Question: I am not able to put Debug Point. Attached is Image, have a look at it.
I dont know what is the Mistake.

1) Restart of Eclipse
2) It comes in all the Projects
3) Cleaning the Projects
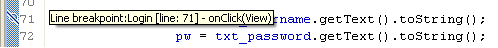
Answer: click on run menu uncheck skip all breakpoints